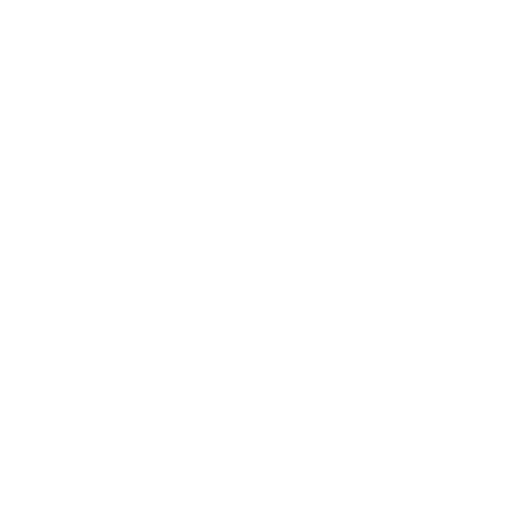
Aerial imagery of bar in Maine named Spout Shoal containing only open water